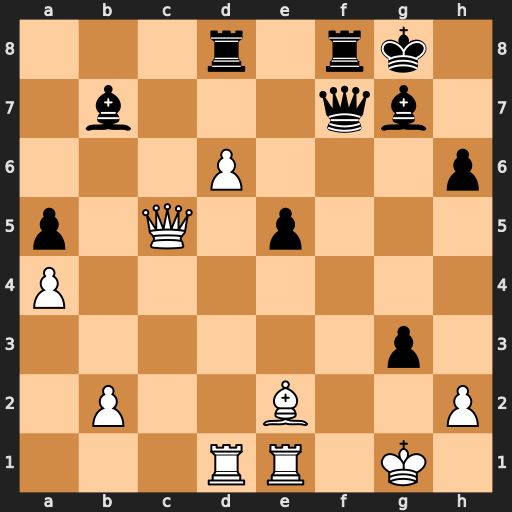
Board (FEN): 3r1rk1/1b3qb1/3P3p/p1Q1p3/P7/6p1/1P2B2P/3RR1K1
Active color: w
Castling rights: -
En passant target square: -
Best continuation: Bc4 gxh2+ Kxh2 Rc8 Bxf7+